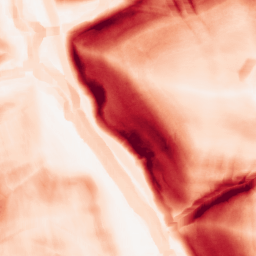
Category: morphological
Decomposition family: morphological_gradient
Decomposition parameters: size: 10
shape: square
Upsampling method: sinc_hamming
Upsampling parameters: scale: 4
kernel_size: 16
Upsampling scale: 4